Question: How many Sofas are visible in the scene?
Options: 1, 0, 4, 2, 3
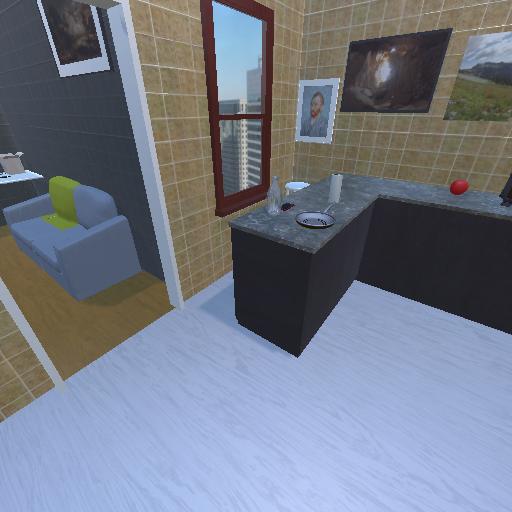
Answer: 1